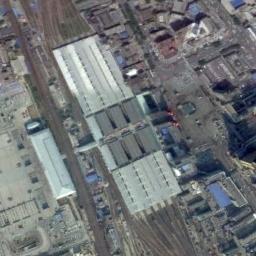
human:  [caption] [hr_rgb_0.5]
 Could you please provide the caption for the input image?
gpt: There is a fully equipped railway station in the city .

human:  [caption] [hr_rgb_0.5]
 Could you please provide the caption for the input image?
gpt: The railway station is next to some buildings .

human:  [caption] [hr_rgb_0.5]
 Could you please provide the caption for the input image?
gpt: The railway station has lots of railways and a big building and some other buildings are next to the railway station .

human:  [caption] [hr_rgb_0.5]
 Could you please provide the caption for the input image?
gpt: Many buildings of different shapes are beside the railway station .

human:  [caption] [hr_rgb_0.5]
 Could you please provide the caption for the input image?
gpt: There are some buildings around the railway station .